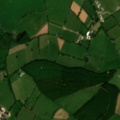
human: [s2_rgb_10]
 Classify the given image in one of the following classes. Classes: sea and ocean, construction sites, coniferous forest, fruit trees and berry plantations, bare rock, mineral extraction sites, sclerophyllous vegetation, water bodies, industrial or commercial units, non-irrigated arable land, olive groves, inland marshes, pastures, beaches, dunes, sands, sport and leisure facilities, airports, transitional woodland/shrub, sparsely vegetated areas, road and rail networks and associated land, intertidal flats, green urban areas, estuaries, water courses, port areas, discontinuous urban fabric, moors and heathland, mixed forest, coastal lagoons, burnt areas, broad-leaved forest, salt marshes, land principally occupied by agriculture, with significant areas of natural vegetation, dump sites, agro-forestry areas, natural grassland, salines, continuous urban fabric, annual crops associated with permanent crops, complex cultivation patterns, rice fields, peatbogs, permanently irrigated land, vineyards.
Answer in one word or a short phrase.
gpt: non-irrigated arable land, pastures, coniferous forest